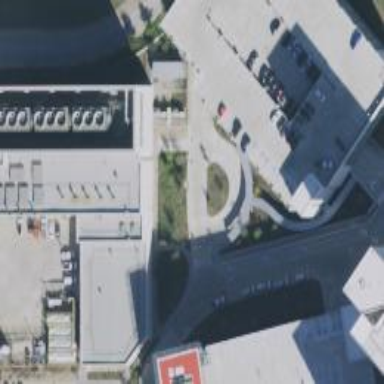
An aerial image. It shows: Hospital building.